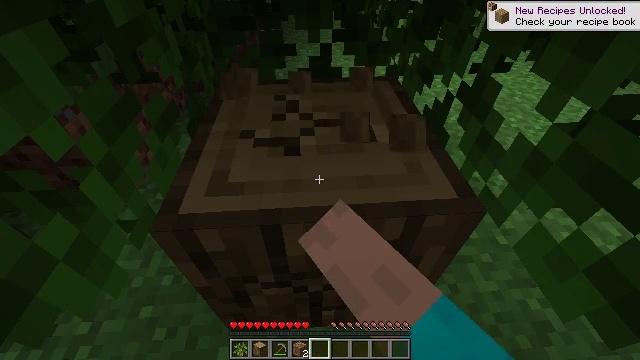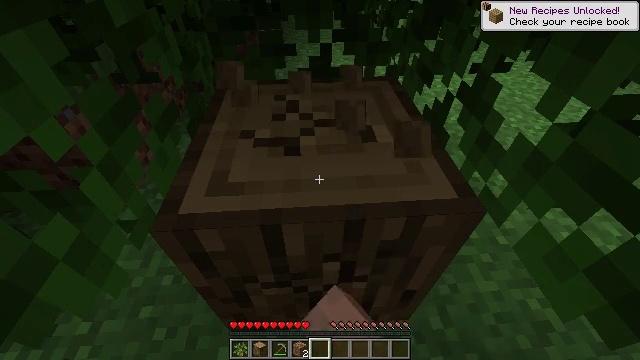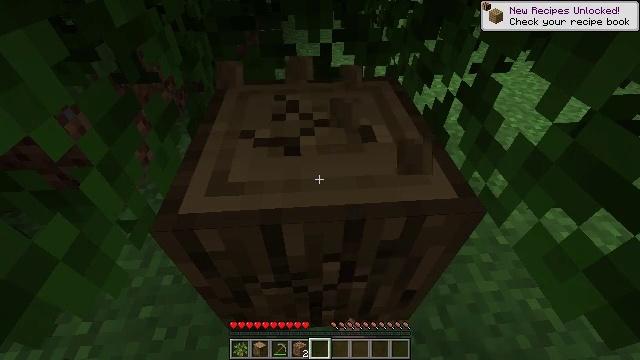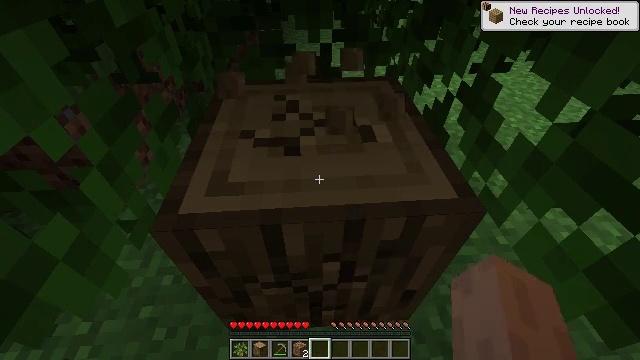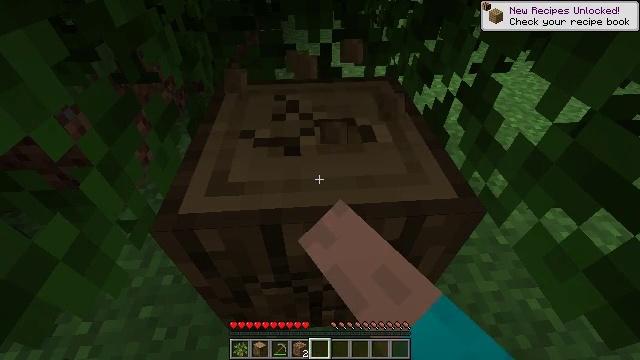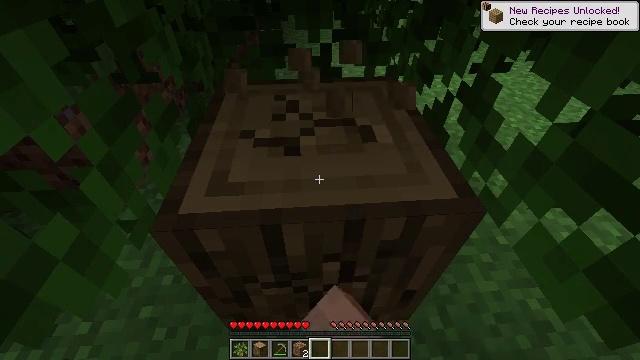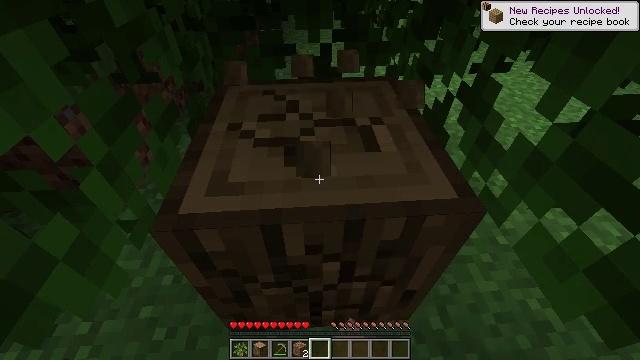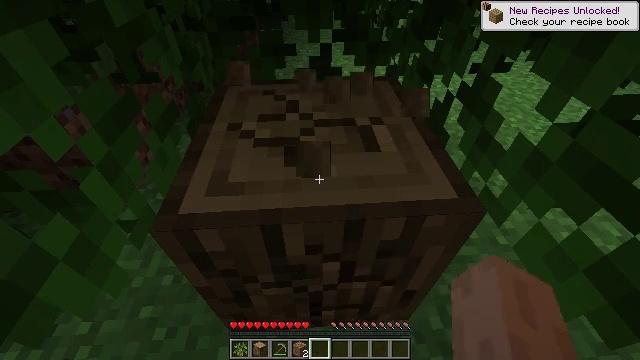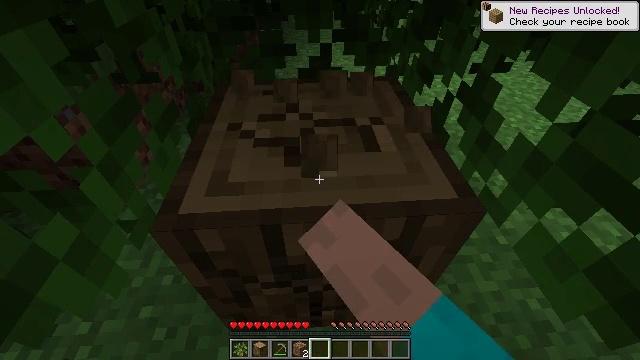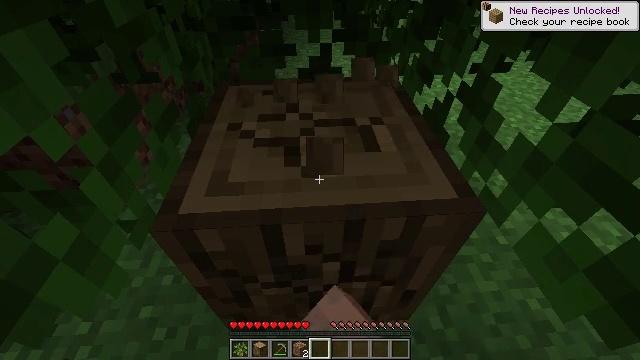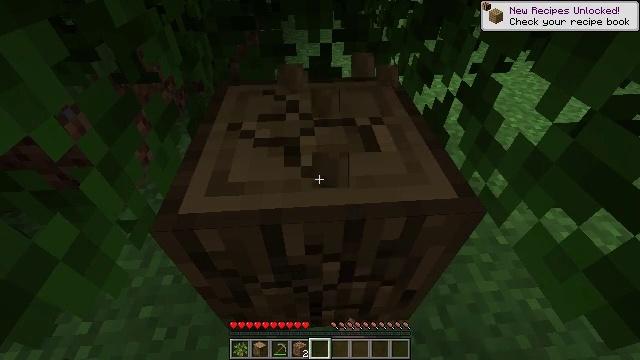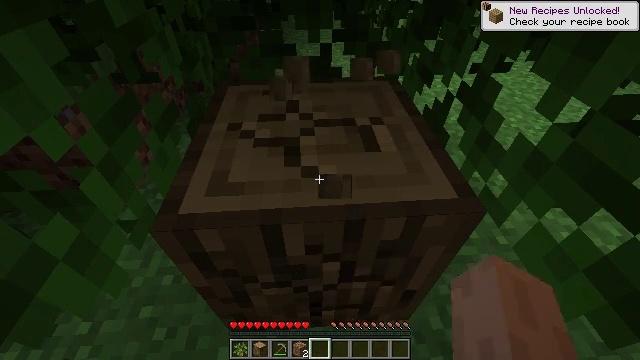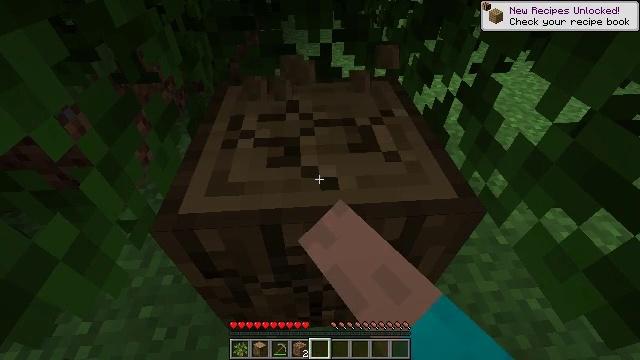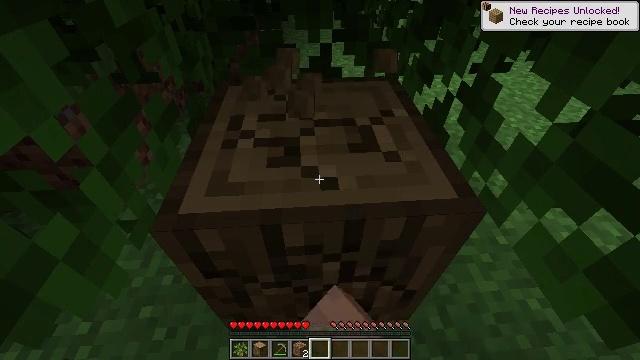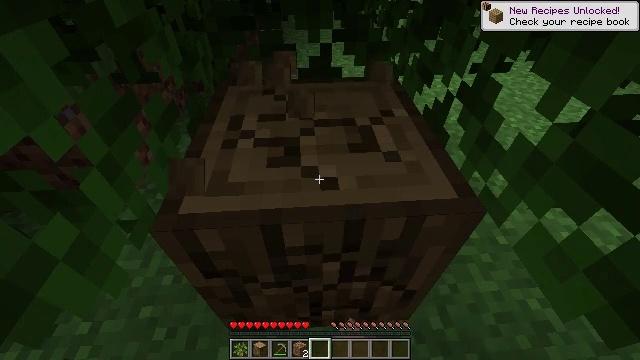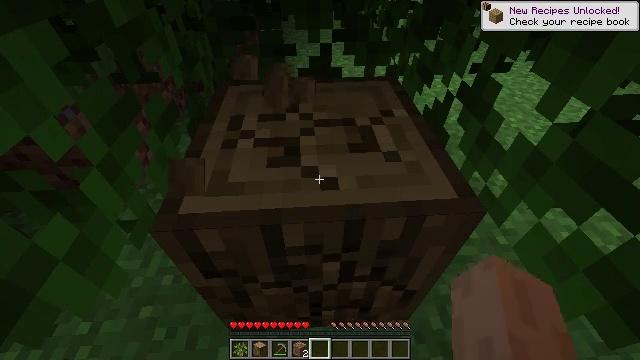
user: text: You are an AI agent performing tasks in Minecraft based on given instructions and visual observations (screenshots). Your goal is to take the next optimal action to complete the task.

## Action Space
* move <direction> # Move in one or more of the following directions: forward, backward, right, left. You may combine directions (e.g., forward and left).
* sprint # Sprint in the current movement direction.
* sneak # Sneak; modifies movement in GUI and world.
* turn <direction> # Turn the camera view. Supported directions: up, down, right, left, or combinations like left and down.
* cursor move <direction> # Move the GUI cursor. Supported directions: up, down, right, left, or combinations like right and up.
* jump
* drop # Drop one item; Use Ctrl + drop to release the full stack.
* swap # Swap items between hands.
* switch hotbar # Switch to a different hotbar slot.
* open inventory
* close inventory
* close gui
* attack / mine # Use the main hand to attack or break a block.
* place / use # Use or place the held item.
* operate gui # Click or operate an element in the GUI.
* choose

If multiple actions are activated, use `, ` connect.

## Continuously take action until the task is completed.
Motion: motion action
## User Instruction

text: Gather oak leaves by attacking.
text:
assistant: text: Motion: attack / mine
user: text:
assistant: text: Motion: attack / mine
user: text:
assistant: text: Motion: attack / mine
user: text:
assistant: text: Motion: attack / mine
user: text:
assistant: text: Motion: attack / mine
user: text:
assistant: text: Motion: attack / mine
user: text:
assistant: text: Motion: attack / mine
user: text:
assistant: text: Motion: attack / mine
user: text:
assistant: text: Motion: attack / mine
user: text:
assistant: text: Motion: attack / mine
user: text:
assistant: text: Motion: attack / mine
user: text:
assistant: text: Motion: attack / mine
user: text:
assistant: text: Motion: attack / mine
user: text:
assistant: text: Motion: attack / mine
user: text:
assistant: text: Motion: attack / mine
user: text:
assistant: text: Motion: attack / mine
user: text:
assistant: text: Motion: attack / mine
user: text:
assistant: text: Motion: attack / mine
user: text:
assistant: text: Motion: attack / mine
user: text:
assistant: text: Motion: attack / mine
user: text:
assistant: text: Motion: attack / mine
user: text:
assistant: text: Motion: attack / mine
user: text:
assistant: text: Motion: attack / mine
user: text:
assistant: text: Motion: attack / mine
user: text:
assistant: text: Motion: attack / mine
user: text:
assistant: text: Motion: attack / mine
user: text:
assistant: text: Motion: attack / mine
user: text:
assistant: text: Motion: attack / mine
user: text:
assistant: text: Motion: attack / mine
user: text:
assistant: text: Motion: attack / mine